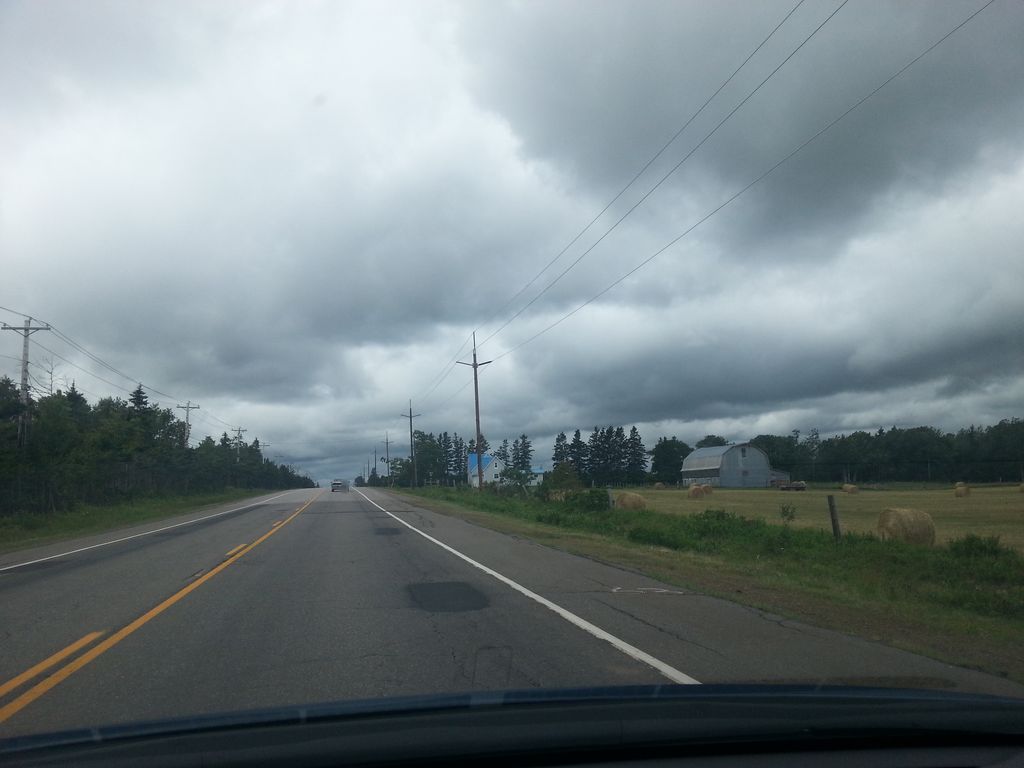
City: charlottetown